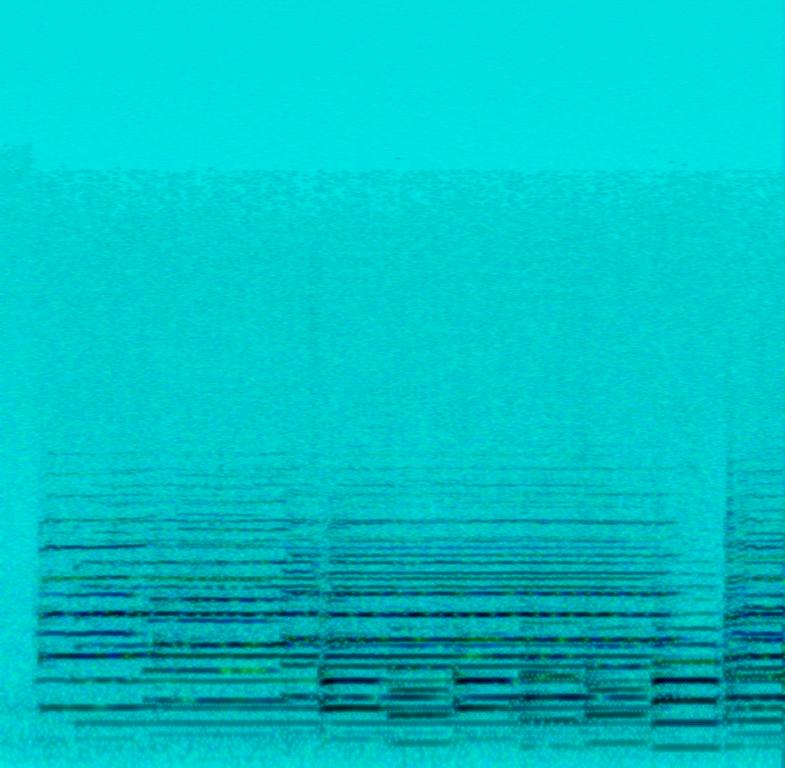
This is a classical music piece that resembles the style of a march. It is an instrumental piece performed by a brass orchestra. The main theme is being played by the trombones while a bass line is played by the tuba. The tempo of the piece is slow and this creates an epic but solemn atmosphere. This piece would work perfectly as a movie music piece. It could be playing during the scenes of an important character dying.